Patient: sex F, age 56
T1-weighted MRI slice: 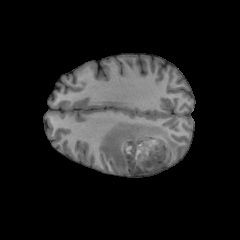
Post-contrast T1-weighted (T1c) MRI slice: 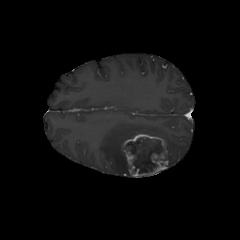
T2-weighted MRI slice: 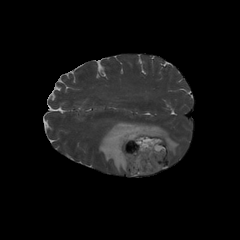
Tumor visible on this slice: yes
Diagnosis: Glioblastoma, IDH-wildtype
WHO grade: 4